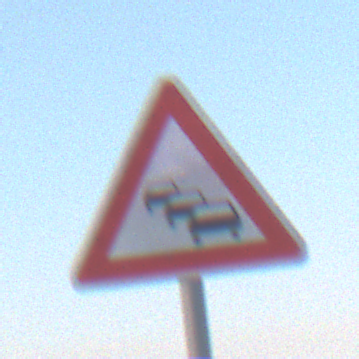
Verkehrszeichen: Stau
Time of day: SunriseSunset
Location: Outdoor (Nature)
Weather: Clear
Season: NotSpecified
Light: Natural